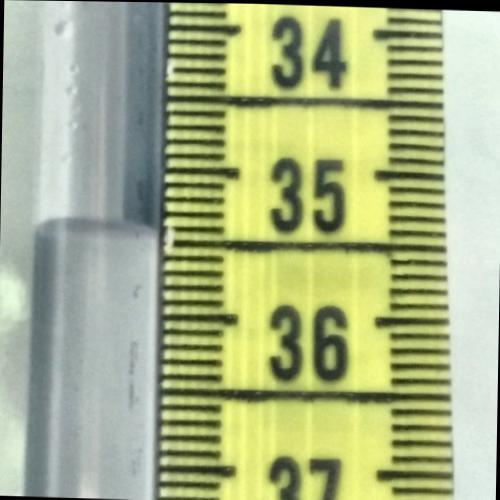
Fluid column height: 35.4 cm